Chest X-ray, PA view. Patient: 57 years old, sex F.
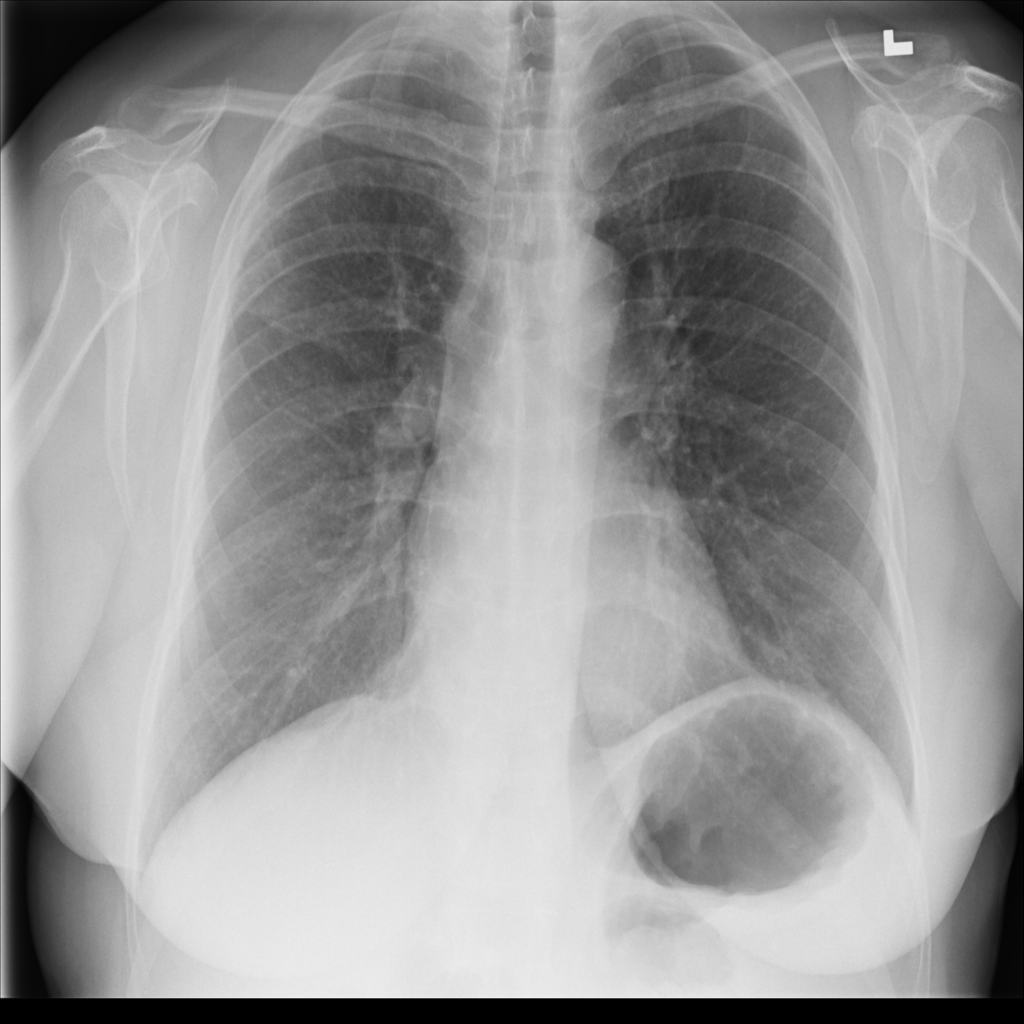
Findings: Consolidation